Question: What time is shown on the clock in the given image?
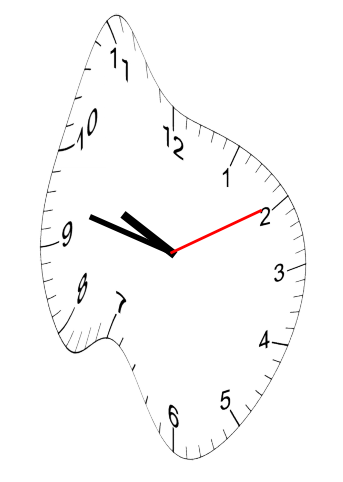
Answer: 09:47:10